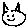
Label: cat